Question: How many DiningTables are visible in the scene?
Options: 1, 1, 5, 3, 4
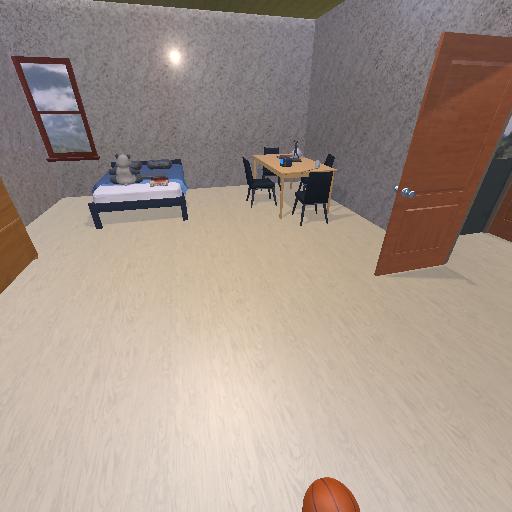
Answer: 1